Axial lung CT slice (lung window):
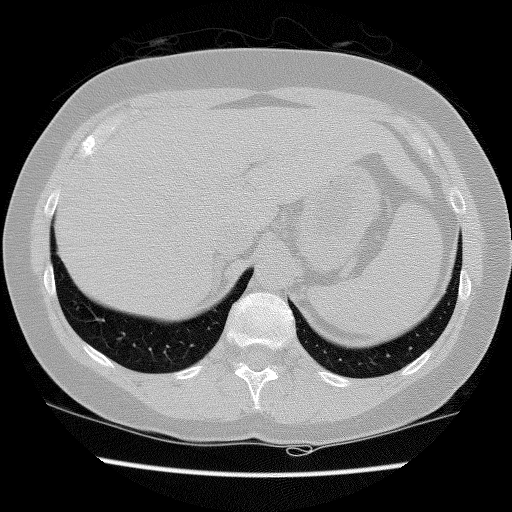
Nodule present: no